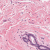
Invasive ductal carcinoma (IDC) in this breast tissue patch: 0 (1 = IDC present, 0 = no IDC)